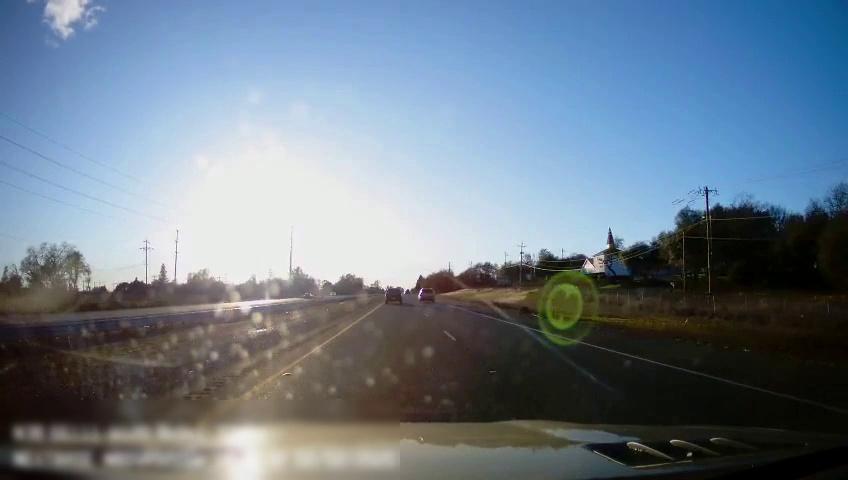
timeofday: Day
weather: Sunny
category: Drivable Space
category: Drivable Space
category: Vehicles | Truck
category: Vehicles | SUV
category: Lanes | Current Lane
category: Lanes | Current Lane
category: Lanes | Alternate Lane